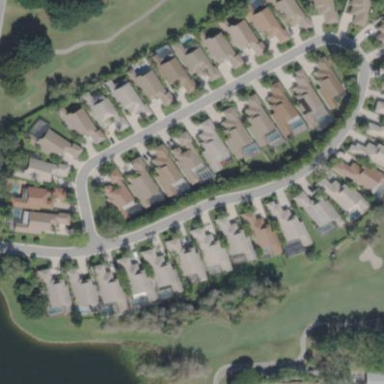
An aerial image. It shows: Neighborhood.